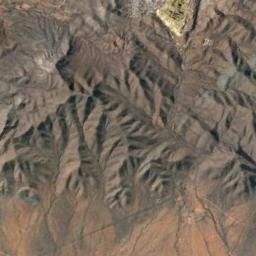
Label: mountain